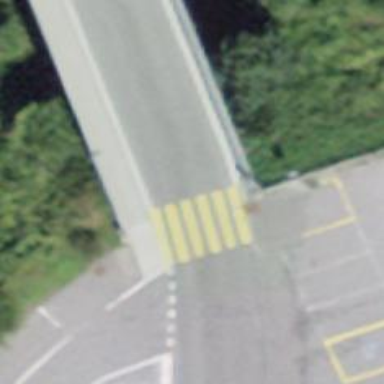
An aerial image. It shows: Marked zebra crossing on the road.